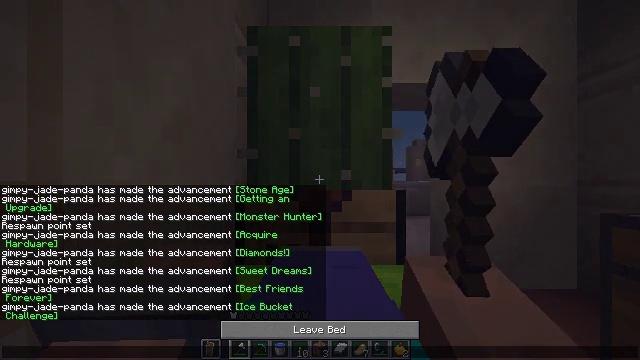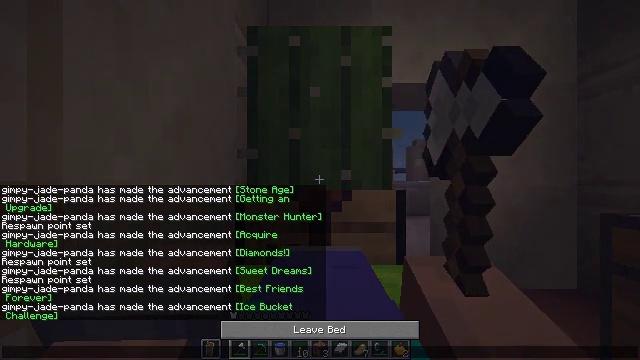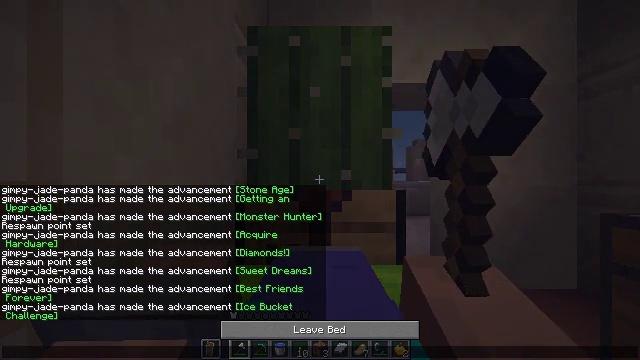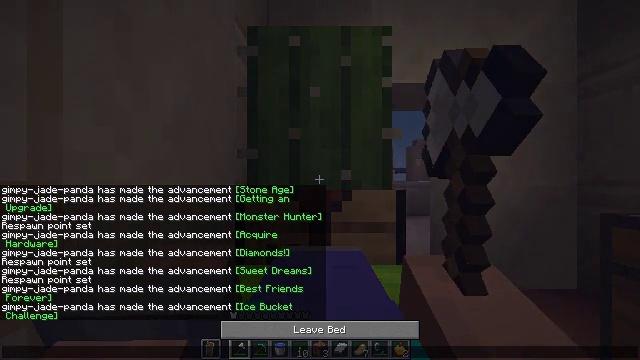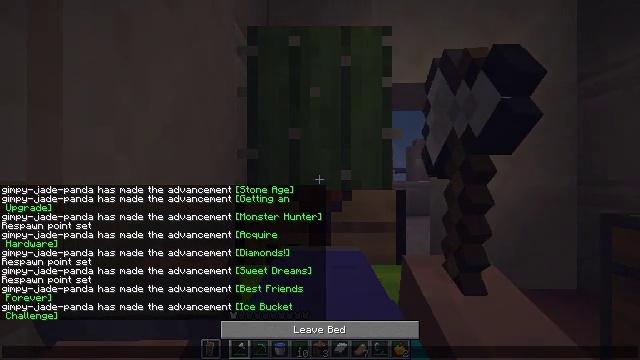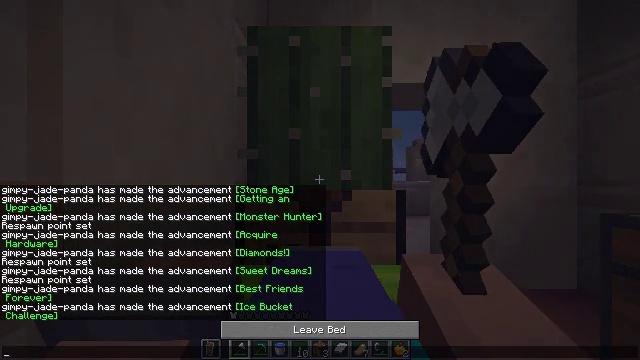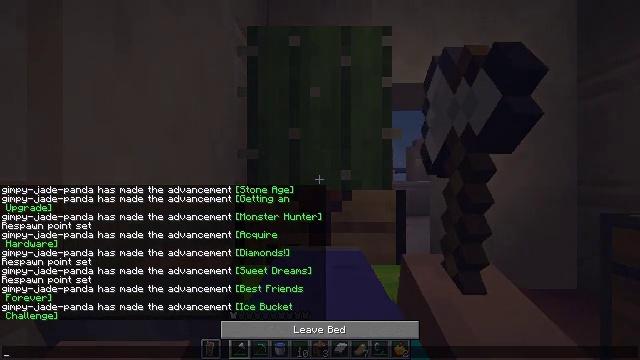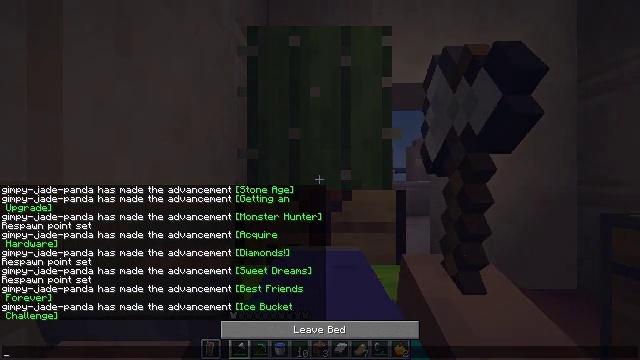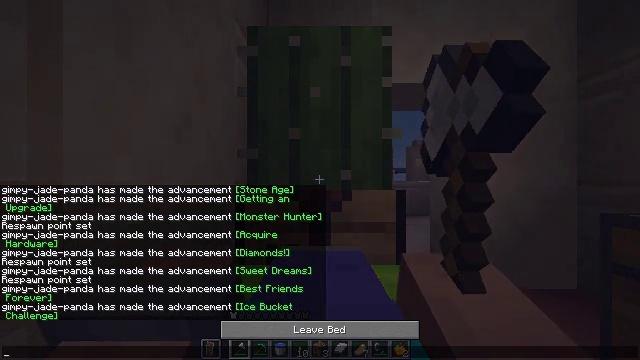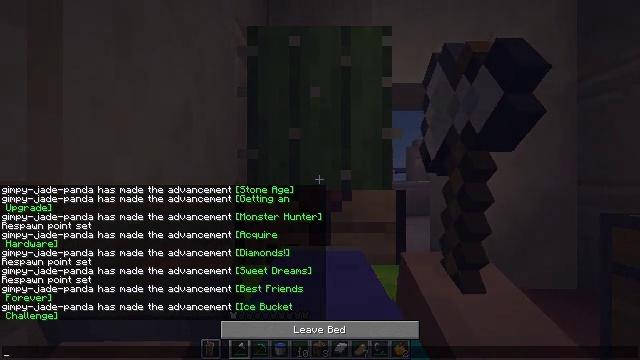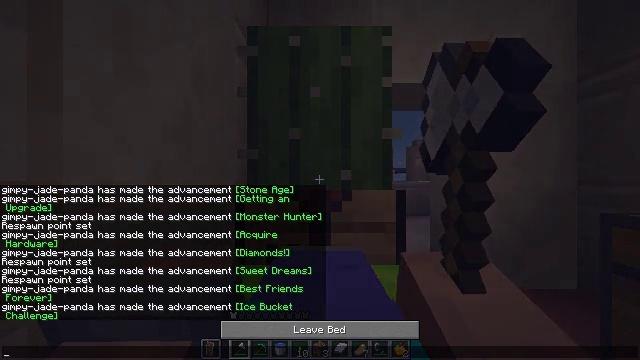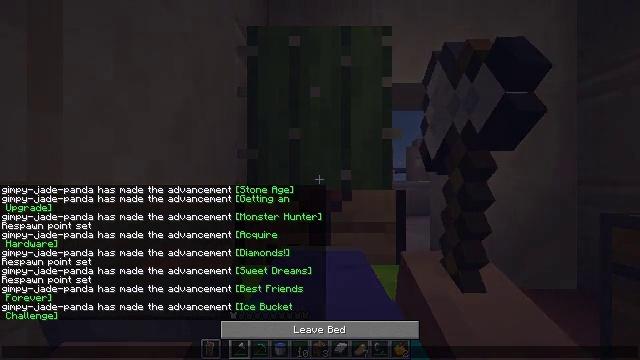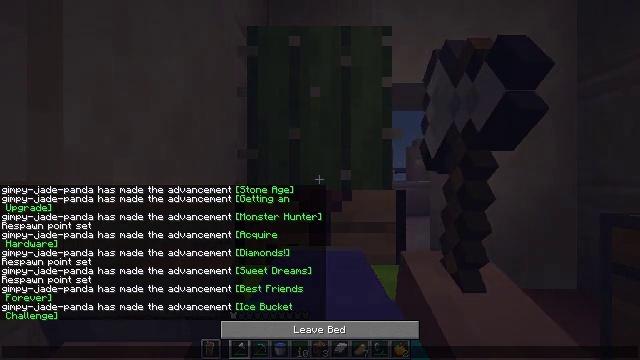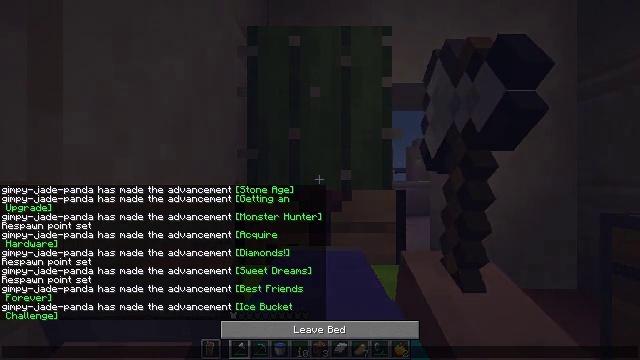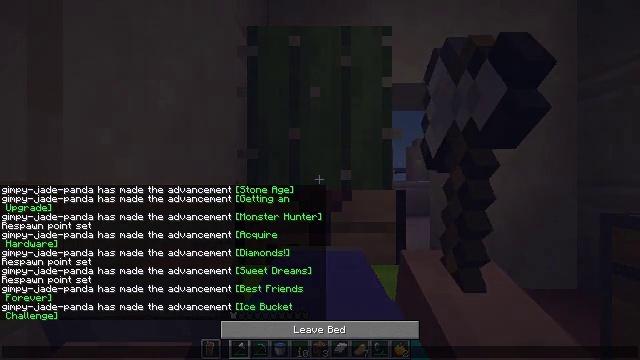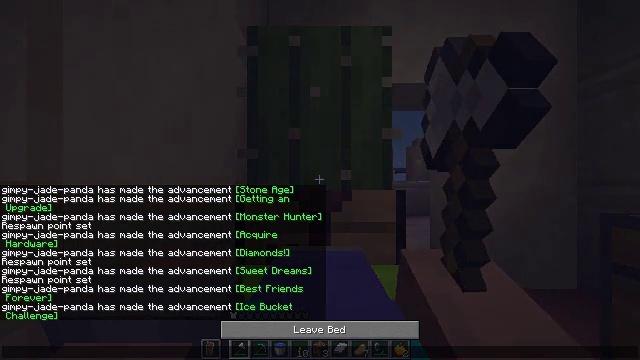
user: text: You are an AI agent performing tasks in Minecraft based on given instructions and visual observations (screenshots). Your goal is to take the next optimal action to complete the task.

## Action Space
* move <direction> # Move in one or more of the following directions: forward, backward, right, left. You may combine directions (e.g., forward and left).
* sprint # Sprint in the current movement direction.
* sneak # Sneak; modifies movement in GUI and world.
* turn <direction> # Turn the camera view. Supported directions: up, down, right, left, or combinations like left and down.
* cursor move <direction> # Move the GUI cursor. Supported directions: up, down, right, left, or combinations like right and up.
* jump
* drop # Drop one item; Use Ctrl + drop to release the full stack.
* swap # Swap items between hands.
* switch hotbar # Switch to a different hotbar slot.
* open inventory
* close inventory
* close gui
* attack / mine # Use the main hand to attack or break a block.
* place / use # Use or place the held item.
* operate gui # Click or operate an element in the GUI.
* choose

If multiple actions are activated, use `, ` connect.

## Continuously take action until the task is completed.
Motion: motion action
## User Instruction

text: Get cactus from the sandy areas.
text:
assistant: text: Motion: no_op
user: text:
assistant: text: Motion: no_op
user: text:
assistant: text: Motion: no_op
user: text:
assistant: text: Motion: no_op
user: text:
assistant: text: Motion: no_op
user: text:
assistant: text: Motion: no_op
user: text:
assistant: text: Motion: no_op
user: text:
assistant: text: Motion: no_op
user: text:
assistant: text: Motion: no_op
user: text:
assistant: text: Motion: no_op
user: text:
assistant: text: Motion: no_op
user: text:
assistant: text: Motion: no_op
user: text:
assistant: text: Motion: no_op
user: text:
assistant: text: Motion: no_op
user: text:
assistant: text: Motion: no_op
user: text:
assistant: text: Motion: no_op
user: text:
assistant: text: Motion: no_op
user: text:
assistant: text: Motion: no_op
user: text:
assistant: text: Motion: no_op
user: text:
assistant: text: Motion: no_op
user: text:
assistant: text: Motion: no_op
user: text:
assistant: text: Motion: no_op
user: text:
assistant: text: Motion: no_op
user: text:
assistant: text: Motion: no_op
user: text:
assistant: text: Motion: no_op
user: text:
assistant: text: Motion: no_op
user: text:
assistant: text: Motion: no_op
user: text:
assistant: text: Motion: no_op
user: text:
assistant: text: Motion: no_op
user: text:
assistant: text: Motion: no_op